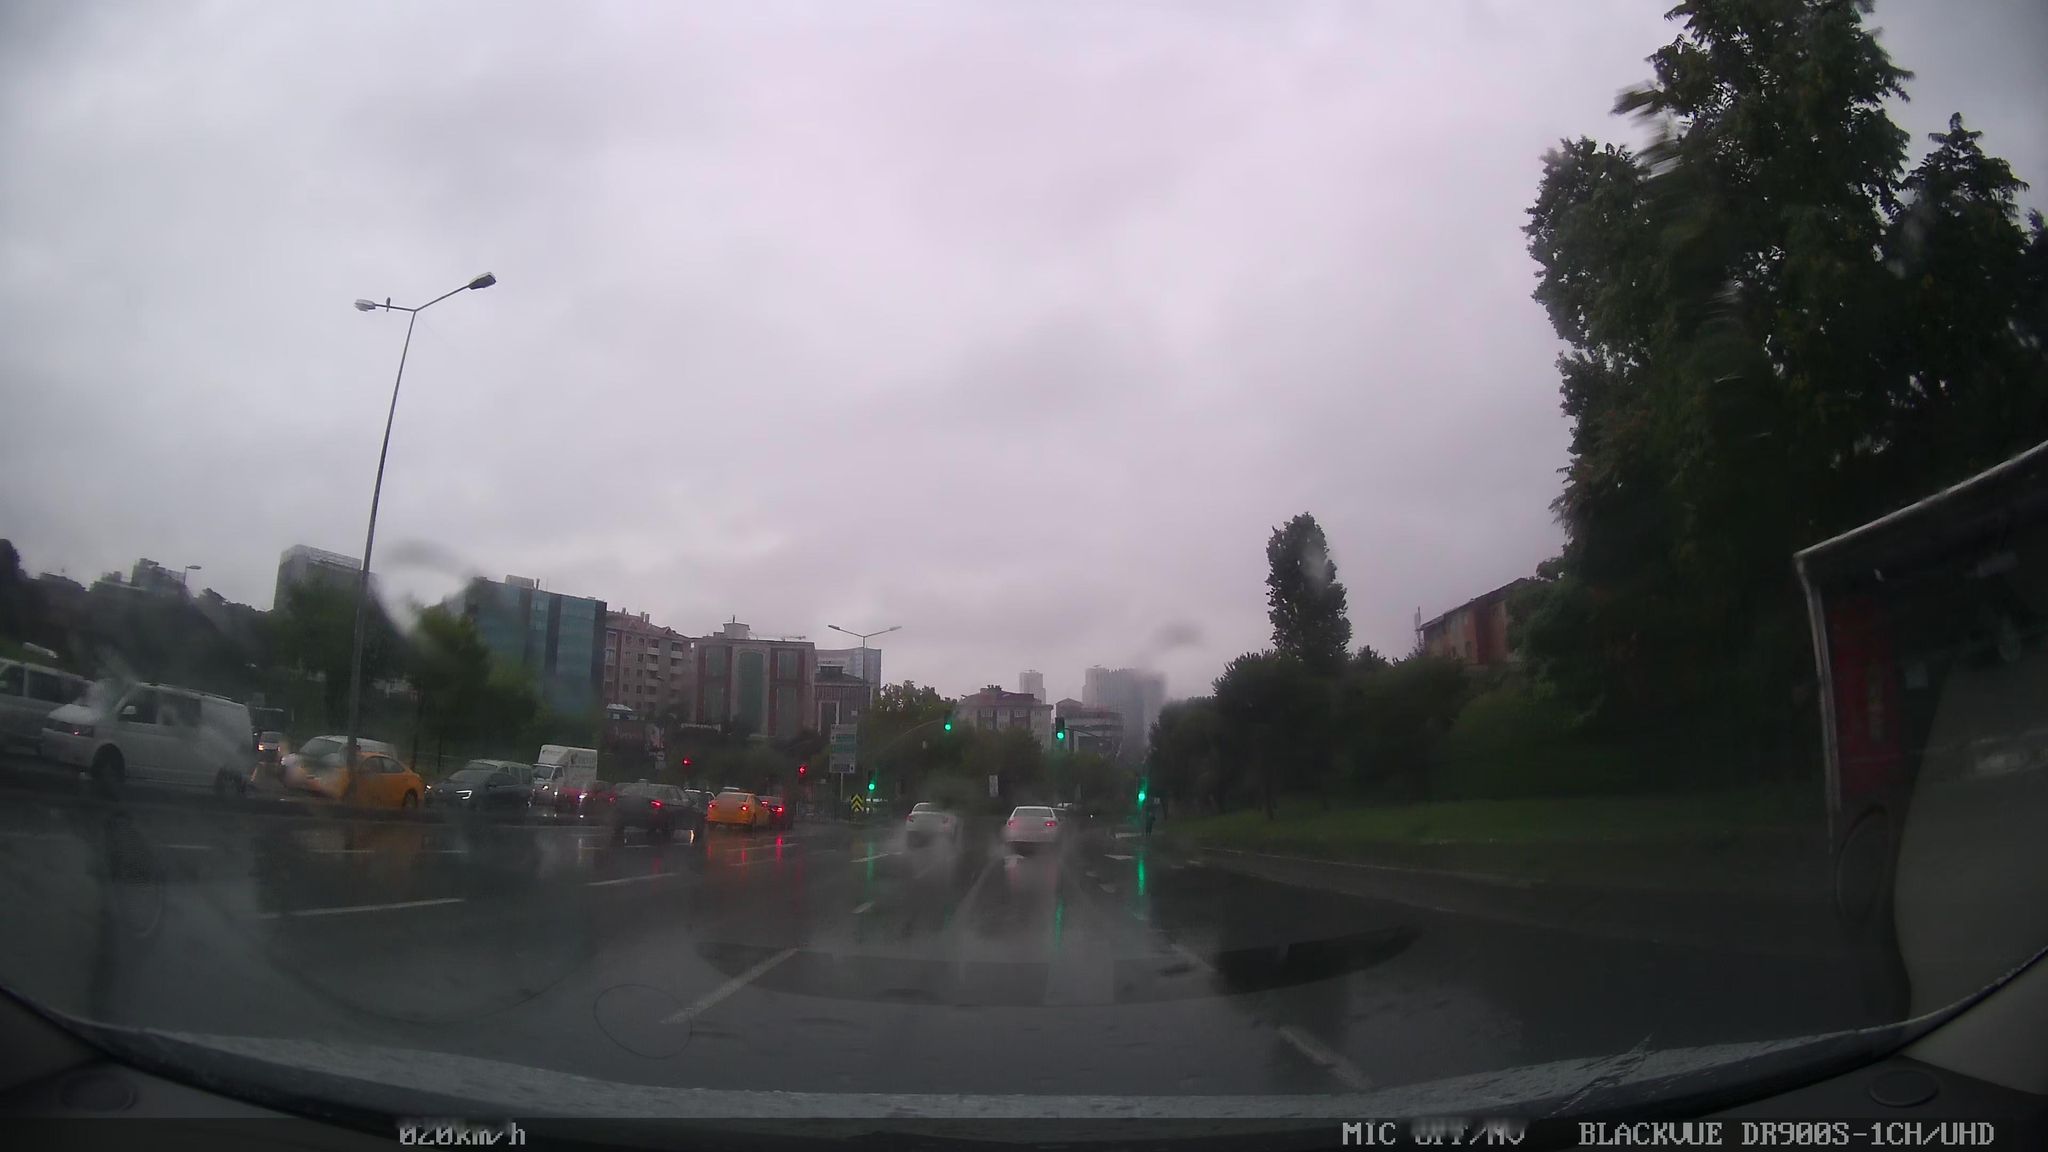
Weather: rainy
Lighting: day
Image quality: slightly poor
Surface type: driving surface
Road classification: primary
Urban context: urban centre
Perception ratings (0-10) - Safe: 1.59, Lively: 4.22, Beautiful: 3.19, Boring: 0.76, Depressing: 1, Wealthy: 4.63